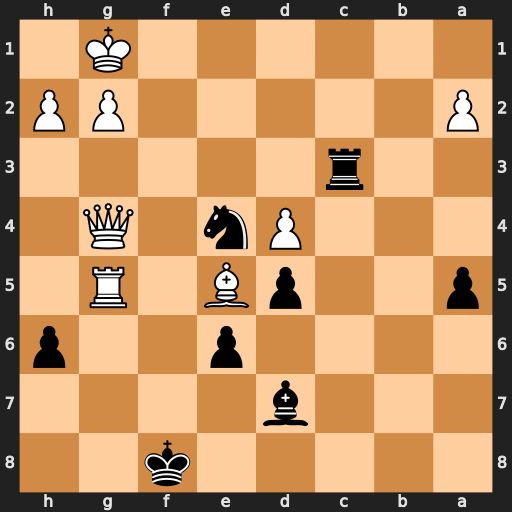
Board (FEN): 5k2/3b4/4p2p/p2pB1R1/3Pn1Q1/2r5/P5PP/6K1
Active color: b
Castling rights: -
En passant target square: -
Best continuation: Rc1+ Qd1 Rxd1#